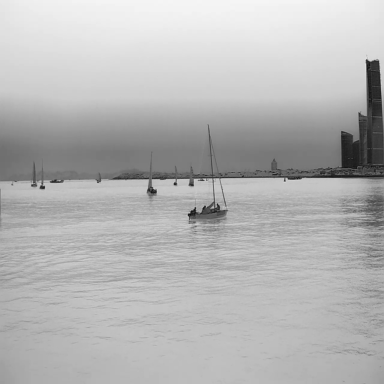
There are eight sailboats in the infrared image.